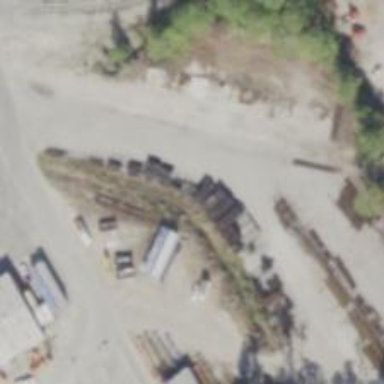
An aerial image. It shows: Transload railway.